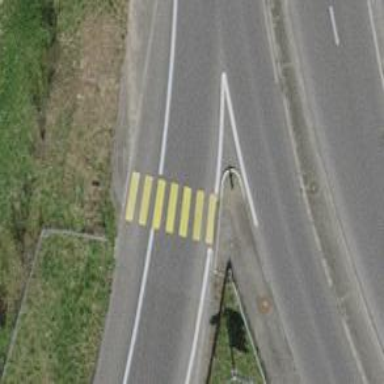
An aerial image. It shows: Marked crossing with zebra markings on the road.